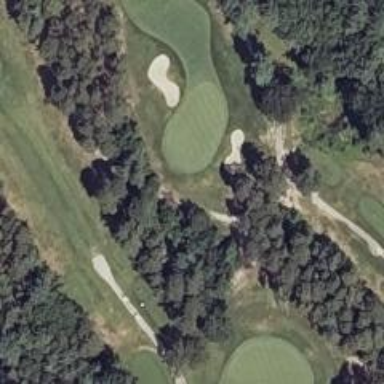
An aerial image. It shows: Path designated for golf carts.